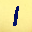
Label: 1